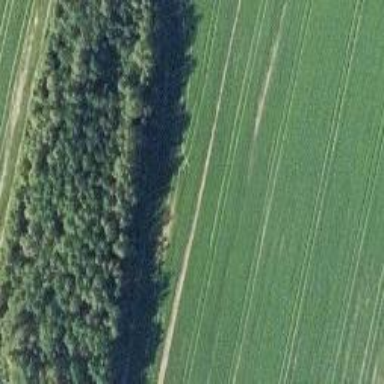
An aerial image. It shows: Forest area.